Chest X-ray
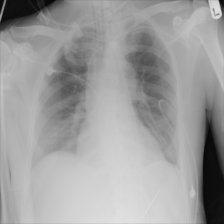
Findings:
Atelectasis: negative
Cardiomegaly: negative
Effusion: negative
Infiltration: negative
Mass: negative
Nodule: negative
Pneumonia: negative
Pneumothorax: negative
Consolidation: negative
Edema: negative
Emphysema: negative
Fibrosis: negative
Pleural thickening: negative
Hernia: negative